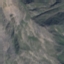
Land use / land cover: HerbaceousVegetation